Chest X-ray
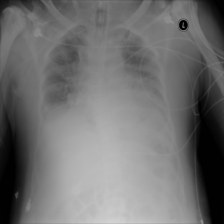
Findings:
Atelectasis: negative
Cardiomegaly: negative
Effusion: negative
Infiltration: negative
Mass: negative
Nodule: negative
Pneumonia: negative
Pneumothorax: negative
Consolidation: negative
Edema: negative
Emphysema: negative
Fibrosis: negative
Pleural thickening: negative
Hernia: negative